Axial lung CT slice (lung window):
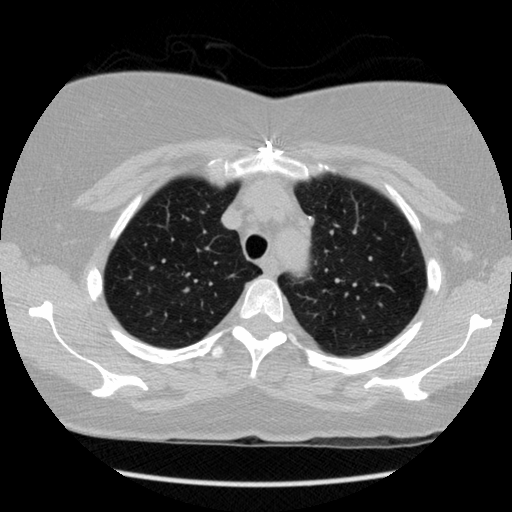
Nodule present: no